Question: The silverlight datepicker can zoom out to allow a user to select by year, but for some reason the first and last years always look disabled. Is there a way to prevent this?

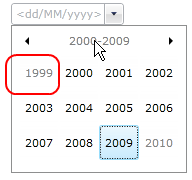
Answer: This is one of the many places where the color and style of elements are hardcoded into their default templates. Hence to change the appearance of these "inactive" calendar buttons you need to define a new template.
First you need to create a copy of the 'controlsPrivitives:CalendarButton' style, you can get a copy of the style from <URL>. Place this in the 'Resources' for your user control or even in your App.Xaml. You'll need to copy the namespace aliases also listed in that MSDN topic.
Now you have your own implicit style for the calendar button that you can modify. You'll note the template in that xaml has this visual state group:-
'''
<vsm:VisualStateGroup x:Name="ActiveStates">
<vsm:VisualStateGroup.Transitions>
<vsm:VisualTransition GeneratedDuration="0" />
</vsm:VisualStateGroup.Transitions>
<vsm:VisualState x:Name="Active" />
<vsm:VisualState x:Name="Inactive">
<Storyboard>
<ColorAnimation Storyboard.TargetName="Content" Storyboard.TargetProperty="(ContentControl.Foreground).(SolidColorBrush.Color)" To="#FF777777" Duration="0" />
</Storyboard>
</vsm:VisualState>
</vsm:VisualStateGroup>
'''
Those years outside of the range are set to the Inactive state and therefore have the hard coded grey color you see in the Inactive state above. So tweak this xaml to your preference.
If you want the same for day buttons you should note that these have a different control 'CalendarDayButton' so you'll need to do the same exercise on its default style.